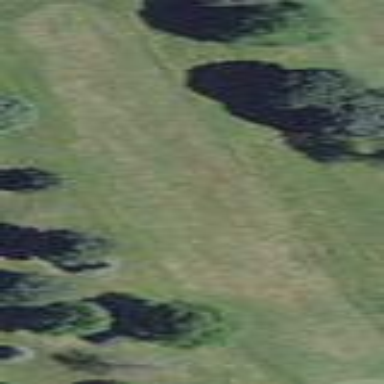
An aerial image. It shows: Golf fairway surrounded by grass.